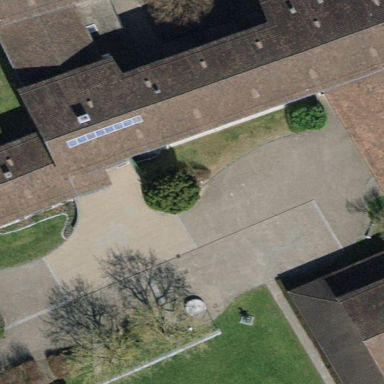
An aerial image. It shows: School building.